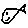
Label: fish